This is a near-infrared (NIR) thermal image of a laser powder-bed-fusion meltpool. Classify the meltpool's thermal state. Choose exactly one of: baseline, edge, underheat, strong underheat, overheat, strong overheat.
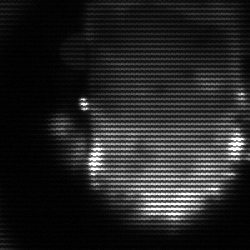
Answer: baseline